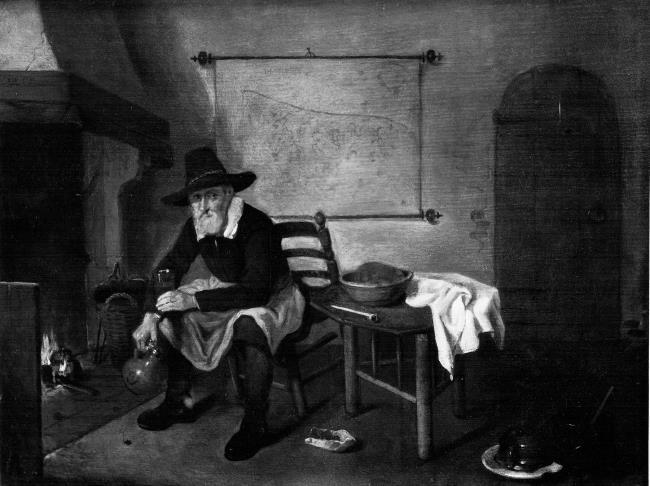
Title: Man drinking by the fireside
Artist: Quiringh van Brekelenkam
Earliest date: 1655
Latest date: 1655
Genre: painting
Iconography: Tobacco
Keywords: genre, one human figure, full-length portrait, interior view, man, facing front, glass in the hand, jug (vessel), hat, apron, fireplace, table, national map, door, pipe, bowl